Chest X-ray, PA view. Patient: 49 years old, sex M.
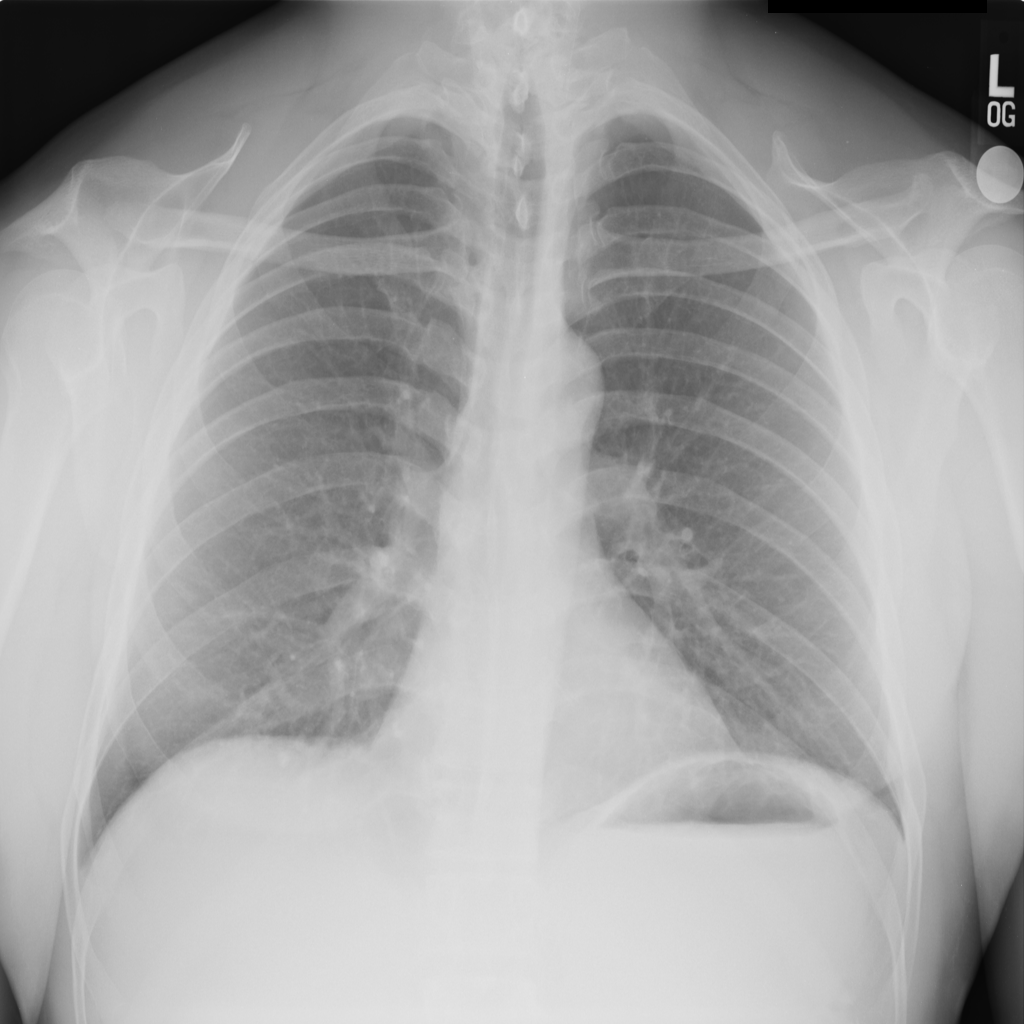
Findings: No Finding